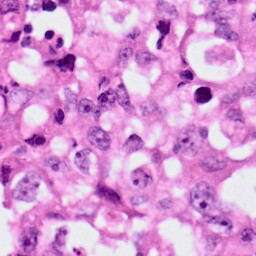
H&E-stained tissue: Lung